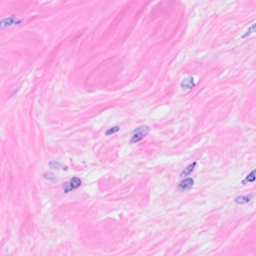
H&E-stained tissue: Breast